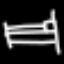
Label: bed